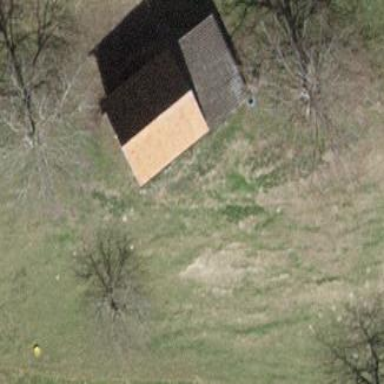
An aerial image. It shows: Shed building.